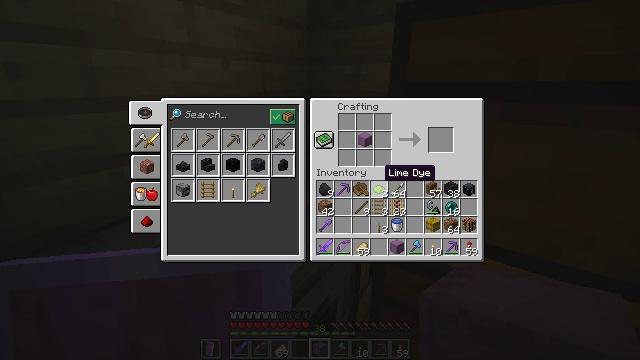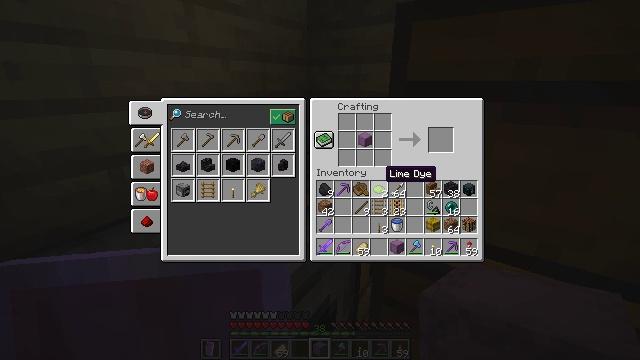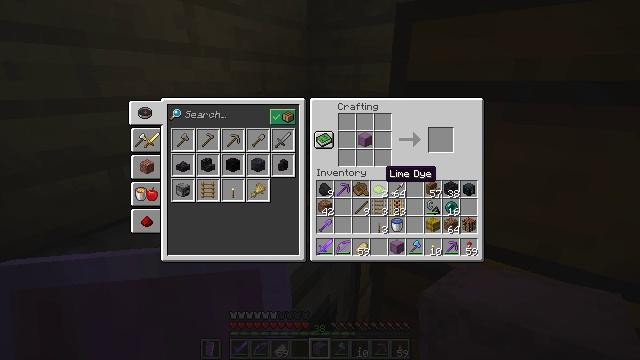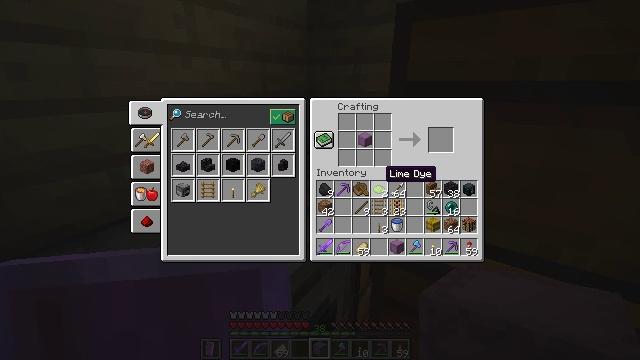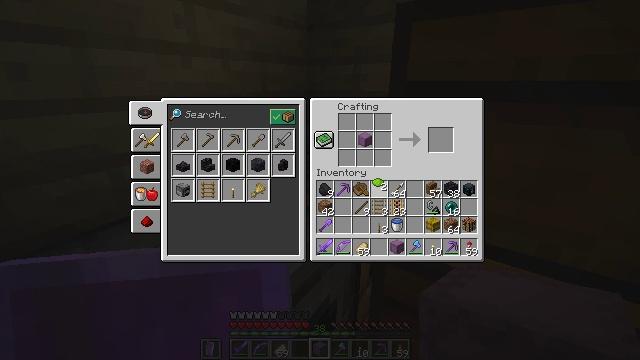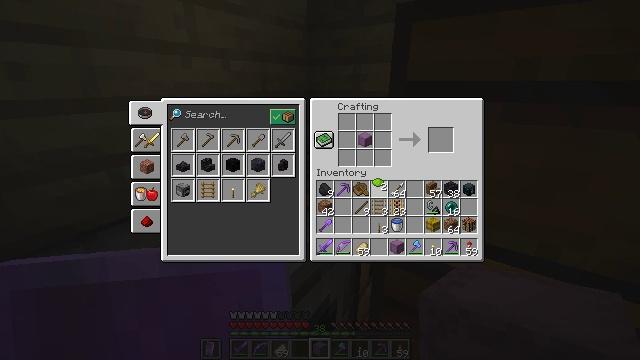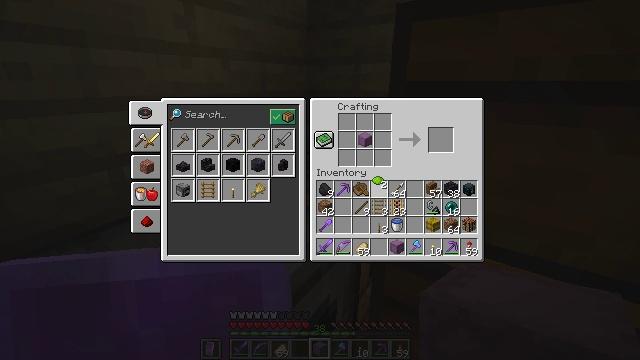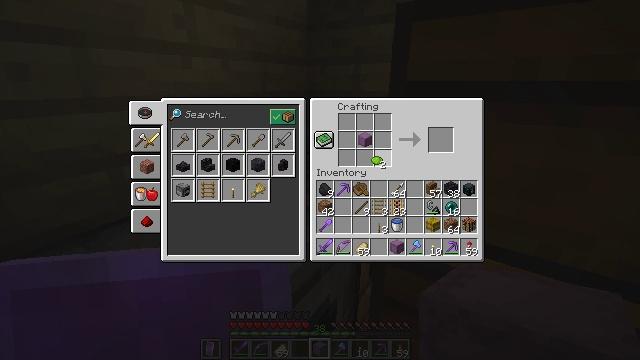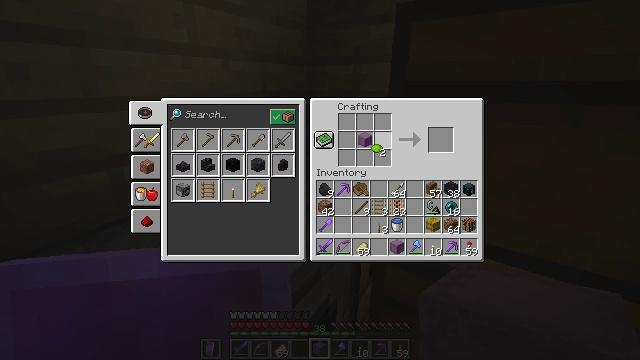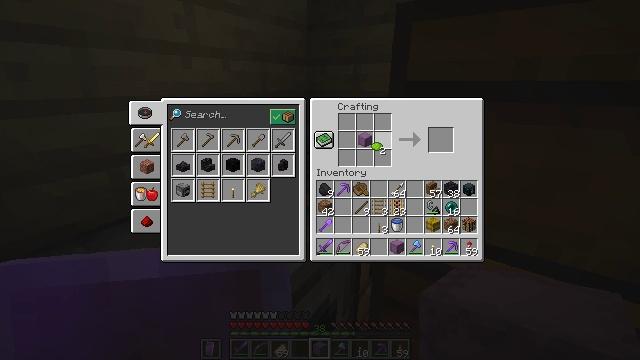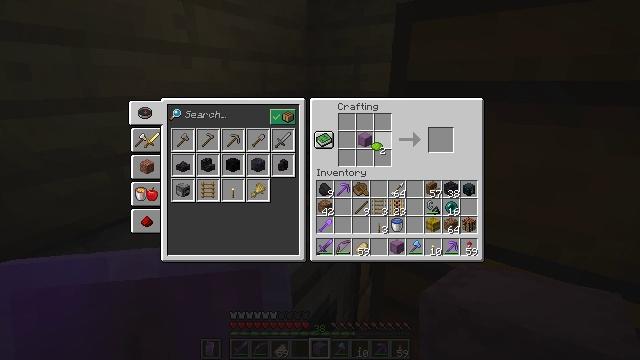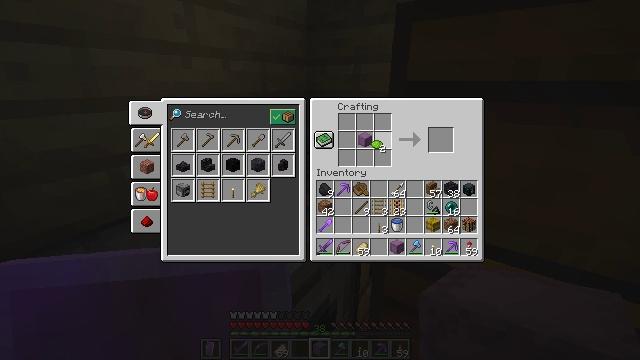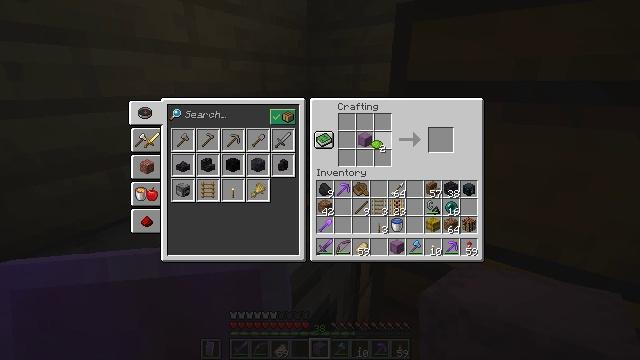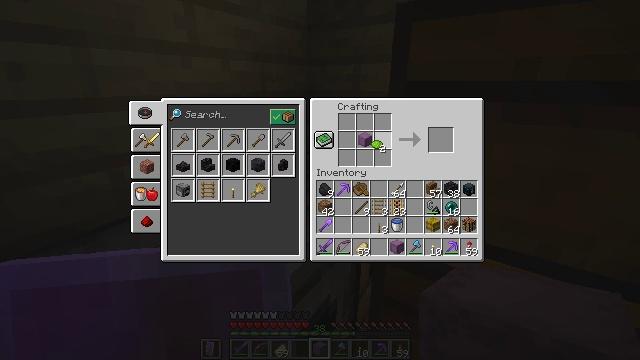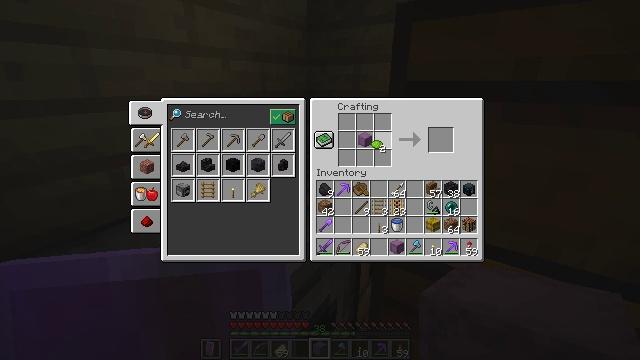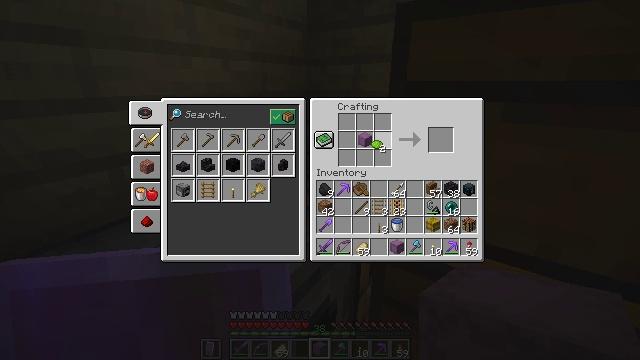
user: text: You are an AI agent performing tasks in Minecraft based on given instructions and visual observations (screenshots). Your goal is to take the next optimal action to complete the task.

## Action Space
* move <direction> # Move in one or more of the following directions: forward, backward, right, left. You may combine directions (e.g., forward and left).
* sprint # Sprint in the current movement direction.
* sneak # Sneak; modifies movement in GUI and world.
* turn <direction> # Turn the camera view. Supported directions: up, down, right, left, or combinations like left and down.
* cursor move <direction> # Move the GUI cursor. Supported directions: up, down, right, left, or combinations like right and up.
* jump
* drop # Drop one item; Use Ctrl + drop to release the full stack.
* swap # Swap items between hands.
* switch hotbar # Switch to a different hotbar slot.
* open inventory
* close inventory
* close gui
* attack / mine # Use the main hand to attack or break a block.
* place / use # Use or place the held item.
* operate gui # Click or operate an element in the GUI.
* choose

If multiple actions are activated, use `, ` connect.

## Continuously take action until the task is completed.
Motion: motion action
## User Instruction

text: craft item lime shulker box
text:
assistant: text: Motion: no_op
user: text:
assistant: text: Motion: no_op
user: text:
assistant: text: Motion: no_op
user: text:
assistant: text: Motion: attack / mine
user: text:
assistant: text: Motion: attack / mine
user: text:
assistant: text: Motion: attack / mine
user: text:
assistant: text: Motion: turn up
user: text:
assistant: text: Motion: turn up
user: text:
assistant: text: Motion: no_op
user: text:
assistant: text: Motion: no_op
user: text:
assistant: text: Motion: no_op
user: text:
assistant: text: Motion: no_op
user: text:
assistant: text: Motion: attack / mine
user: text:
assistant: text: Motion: attack / mine
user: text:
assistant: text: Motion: attack / mine
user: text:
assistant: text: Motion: no_op
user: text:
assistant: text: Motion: no_op
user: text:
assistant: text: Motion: turn right
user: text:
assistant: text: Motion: turn right
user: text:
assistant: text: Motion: turn right
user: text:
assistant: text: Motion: turn right
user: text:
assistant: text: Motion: no_op
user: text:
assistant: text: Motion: turn right
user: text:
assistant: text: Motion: no_op
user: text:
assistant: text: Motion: no_op
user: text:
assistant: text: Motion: no_op
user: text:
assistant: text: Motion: no_op
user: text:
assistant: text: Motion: no_op
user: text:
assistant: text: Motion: no_op
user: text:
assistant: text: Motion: no_op